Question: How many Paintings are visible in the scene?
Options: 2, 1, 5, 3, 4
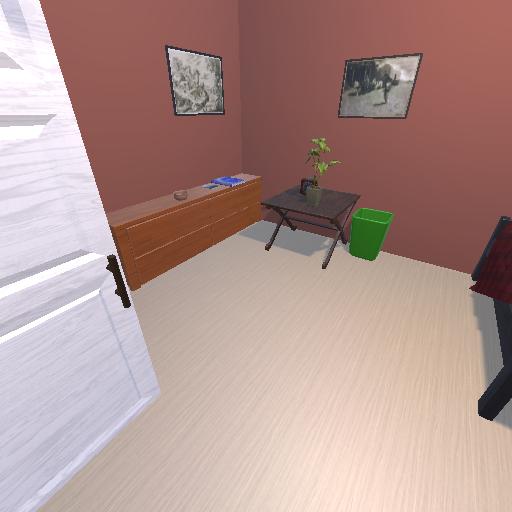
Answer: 2